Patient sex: F
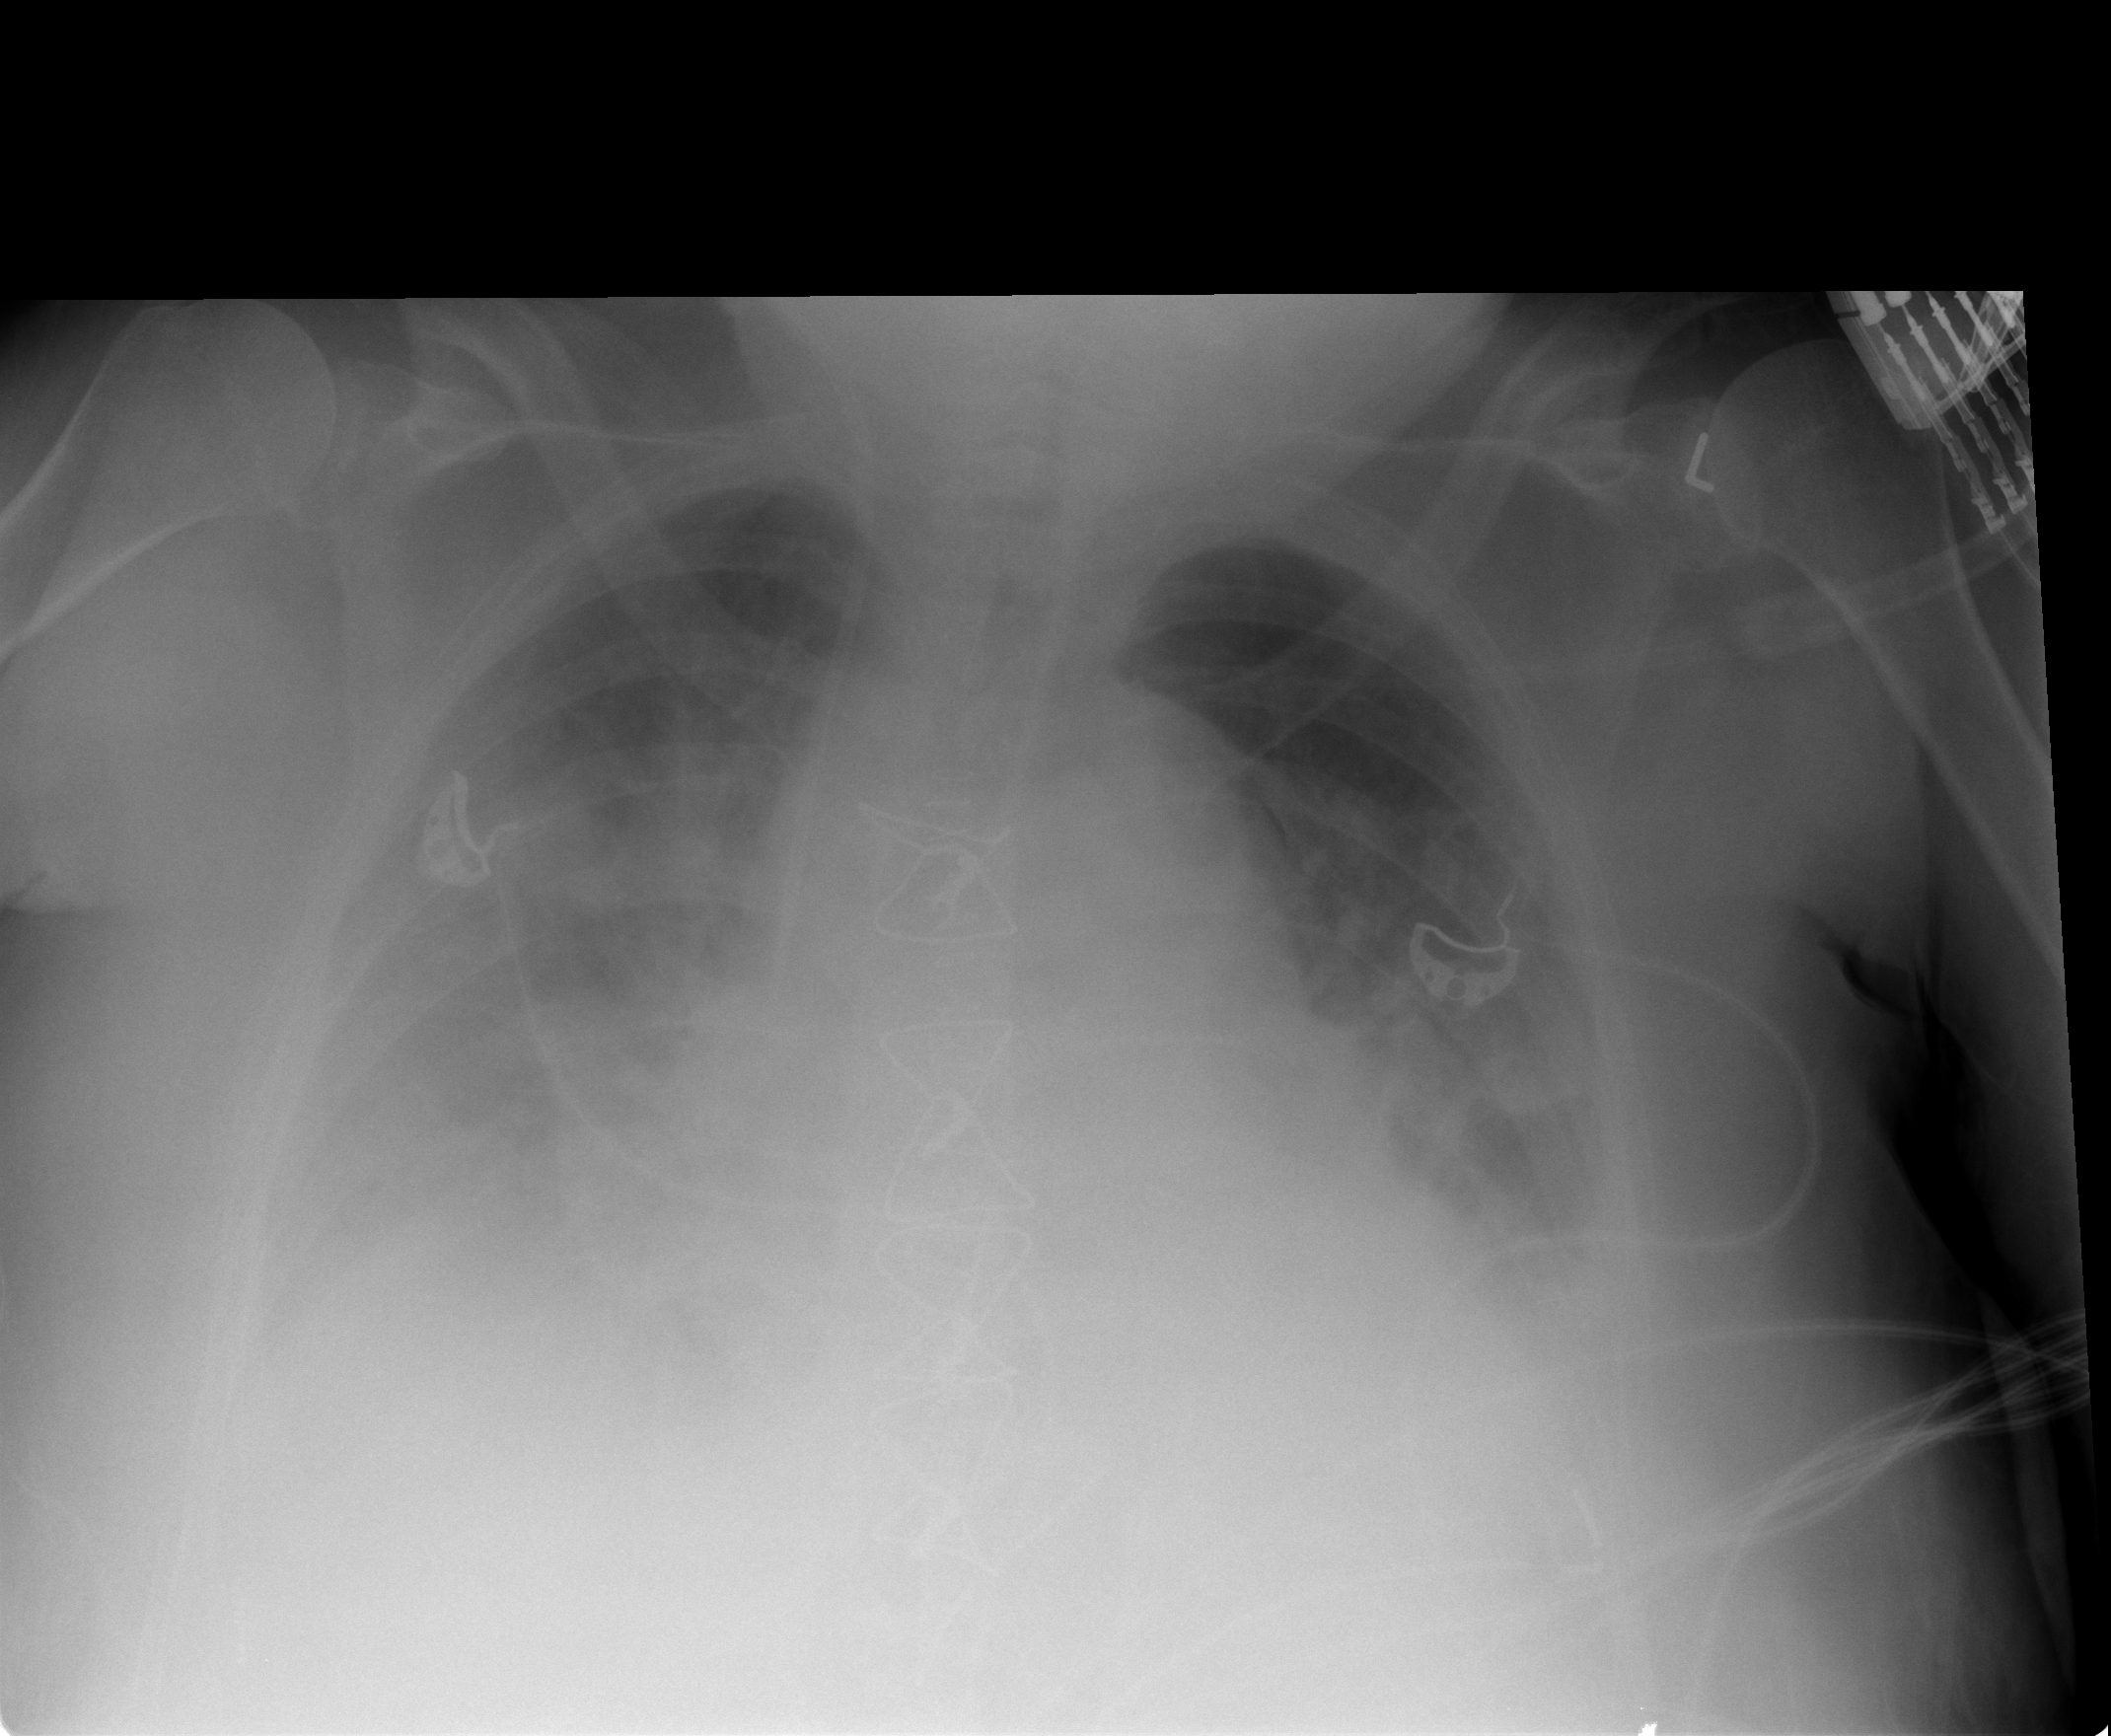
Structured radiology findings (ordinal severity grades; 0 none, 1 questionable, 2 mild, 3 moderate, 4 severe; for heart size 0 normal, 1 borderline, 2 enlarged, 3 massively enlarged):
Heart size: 2
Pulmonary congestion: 3
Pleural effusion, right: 4
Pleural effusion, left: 3
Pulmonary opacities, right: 3
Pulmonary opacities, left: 3
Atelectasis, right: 3
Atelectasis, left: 3